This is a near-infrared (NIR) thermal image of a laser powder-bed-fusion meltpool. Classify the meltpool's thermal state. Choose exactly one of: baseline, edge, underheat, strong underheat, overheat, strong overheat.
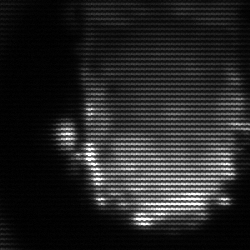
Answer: baseline